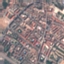
Label: Residential